I will show an image sequence of human cooking. I have annotated the images with numbered circles. Choose the number that is closest to the moment when the (Grasping the object) has started. You are a five-time world champion in this game. Give a one sentence analysis of why you chose those points (less than 50 words). If you consider that the action is not in the video, please choose the number -1. Provide your answer at the end in a json file of this format: {"points": []}
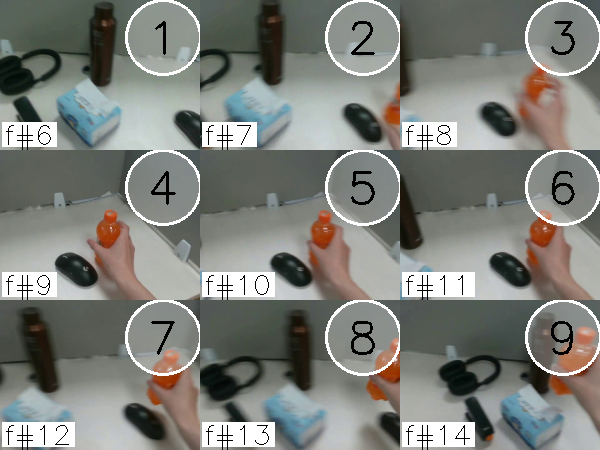
Frame 4 shows the clearest moment of hand-object contact.
{"points": [4]}